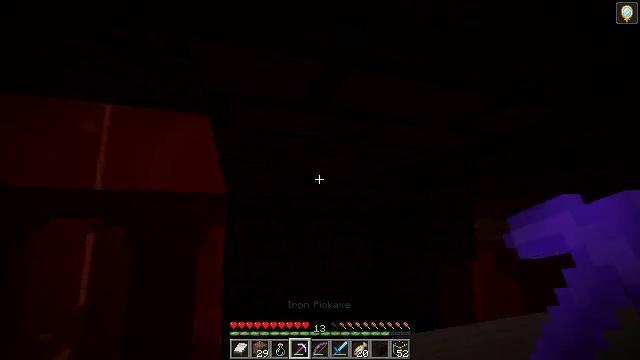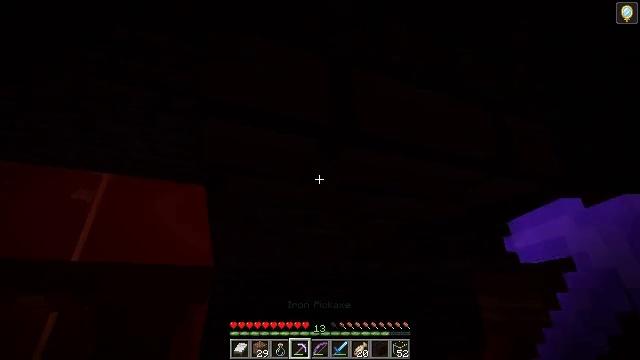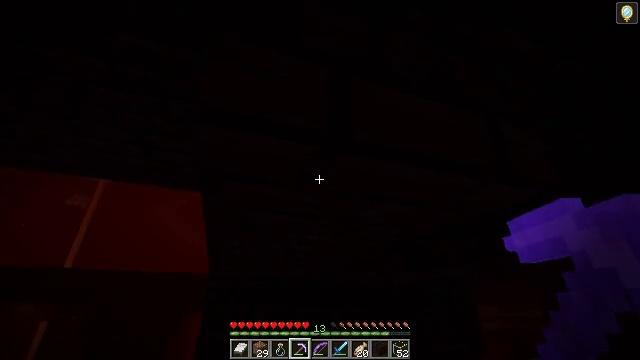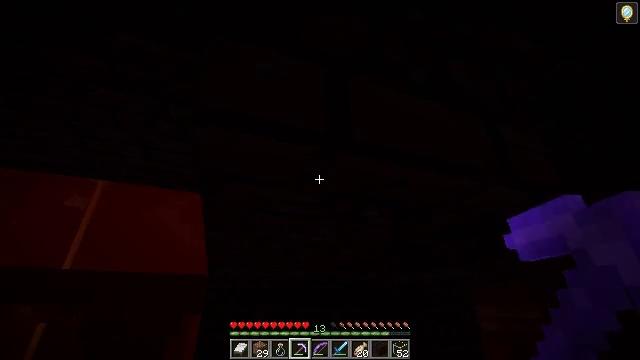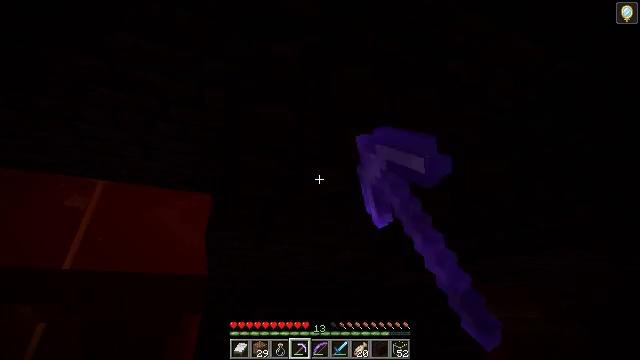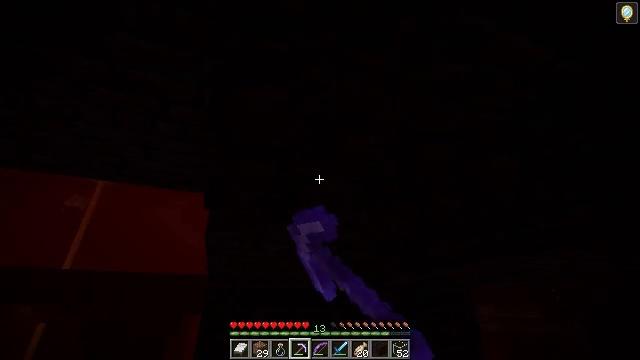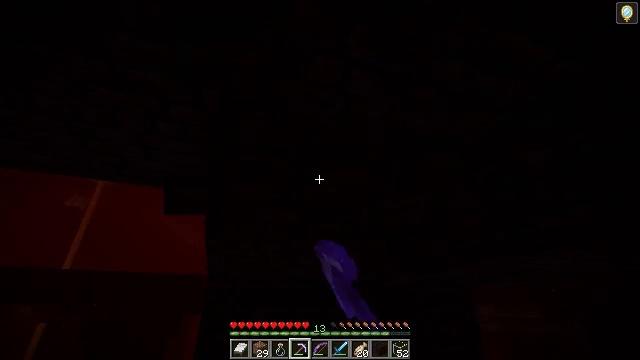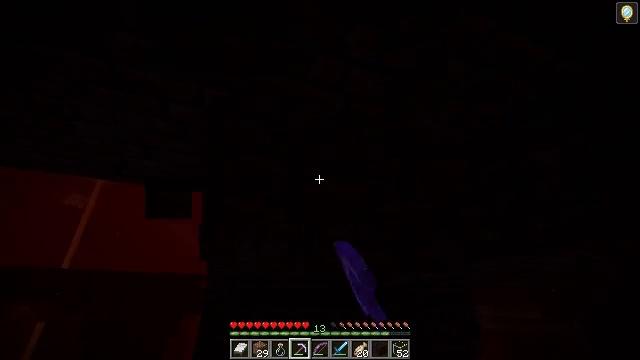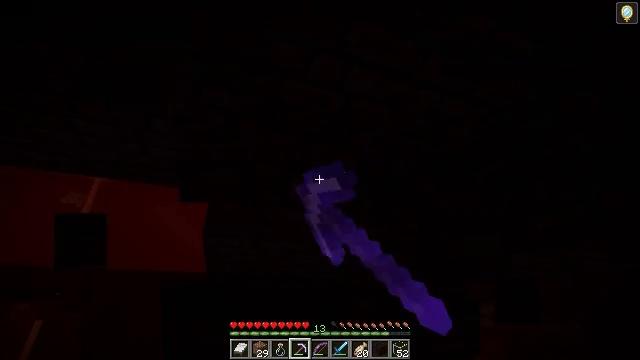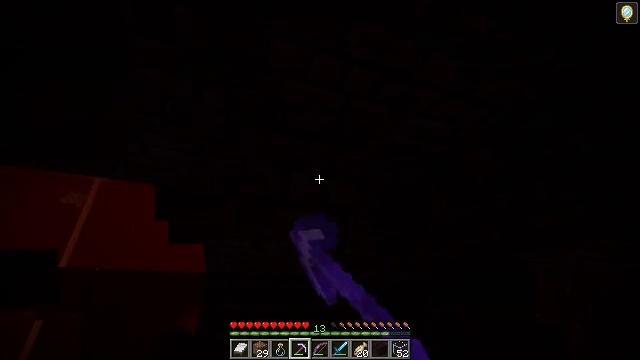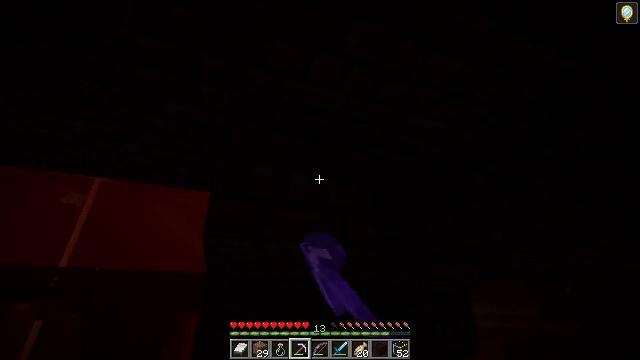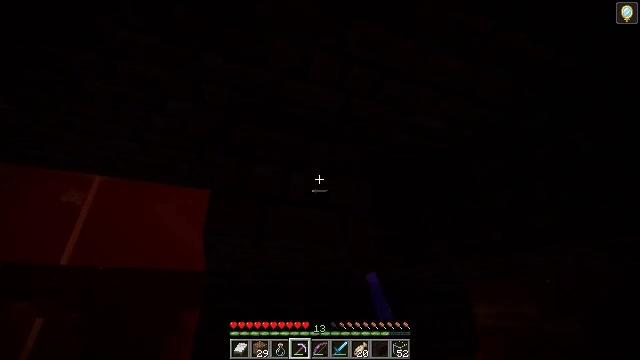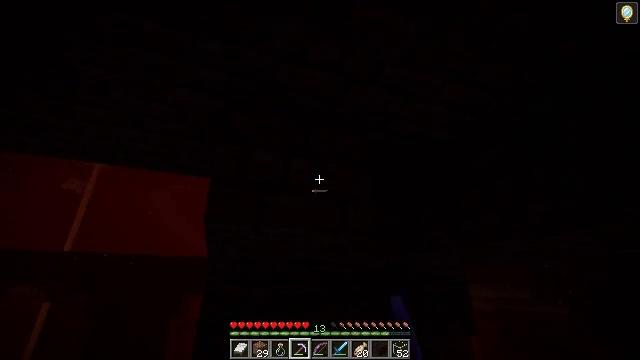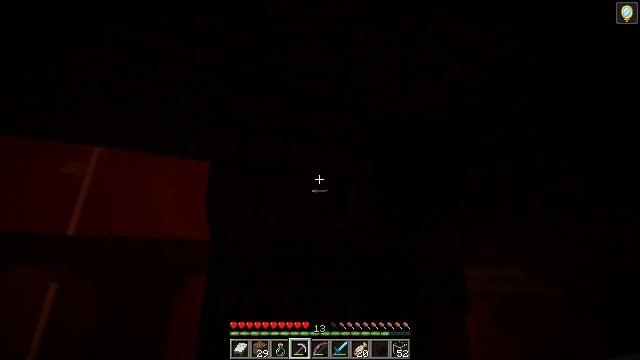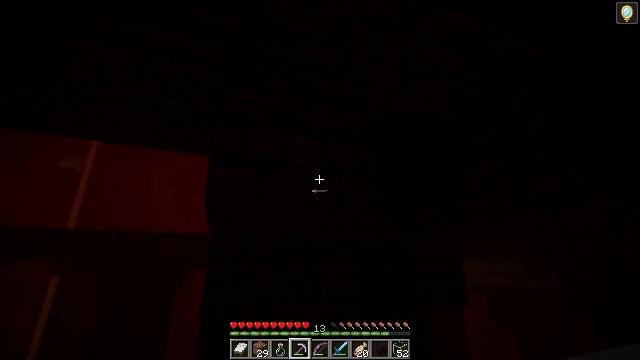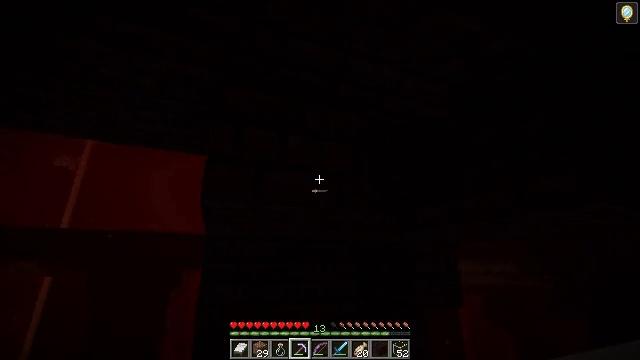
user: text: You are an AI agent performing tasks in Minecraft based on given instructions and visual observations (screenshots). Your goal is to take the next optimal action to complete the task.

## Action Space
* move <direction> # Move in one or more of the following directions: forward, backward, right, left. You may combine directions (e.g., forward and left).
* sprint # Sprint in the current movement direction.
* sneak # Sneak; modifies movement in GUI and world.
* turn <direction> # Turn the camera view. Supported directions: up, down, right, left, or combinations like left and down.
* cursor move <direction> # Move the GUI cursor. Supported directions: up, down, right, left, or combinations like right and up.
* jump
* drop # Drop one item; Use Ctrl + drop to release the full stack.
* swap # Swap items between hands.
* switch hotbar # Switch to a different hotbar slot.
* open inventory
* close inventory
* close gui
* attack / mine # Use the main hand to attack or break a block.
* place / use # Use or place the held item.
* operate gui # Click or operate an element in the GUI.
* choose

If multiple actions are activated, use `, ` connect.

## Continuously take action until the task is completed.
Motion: motion action
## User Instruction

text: Attack the nether bricks to collect them.
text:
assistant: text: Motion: turn right and up
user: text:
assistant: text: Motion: turn up
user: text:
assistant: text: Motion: attack / mine
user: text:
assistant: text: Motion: attack / mine
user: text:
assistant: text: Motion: attack / mine
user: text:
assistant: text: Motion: attack / mine
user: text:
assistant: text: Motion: attack / mine
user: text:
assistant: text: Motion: attack / mine
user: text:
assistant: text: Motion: attack / mine
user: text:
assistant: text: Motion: attack / mine
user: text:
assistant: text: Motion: no_op
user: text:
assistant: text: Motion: turn down
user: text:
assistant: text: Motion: turn down
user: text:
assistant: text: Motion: turn down
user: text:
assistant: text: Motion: no_op
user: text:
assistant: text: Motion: turn right
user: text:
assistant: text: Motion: turn right
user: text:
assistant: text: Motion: turn down
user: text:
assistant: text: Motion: turn right and down
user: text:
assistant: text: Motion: turn right and down
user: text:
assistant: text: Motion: turn right and down
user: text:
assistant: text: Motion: turn right and down
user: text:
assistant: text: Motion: turn down
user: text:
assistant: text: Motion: turn right and down
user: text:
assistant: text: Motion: turn right and down
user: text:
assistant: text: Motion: turn right and down
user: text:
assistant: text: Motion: turn right and down
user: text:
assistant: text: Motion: no_op
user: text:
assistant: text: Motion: no_op
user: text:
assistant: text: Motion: no_op